Field crop: maize
Growth stage: 2
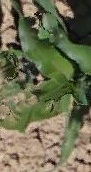
Species: maize